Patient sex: M
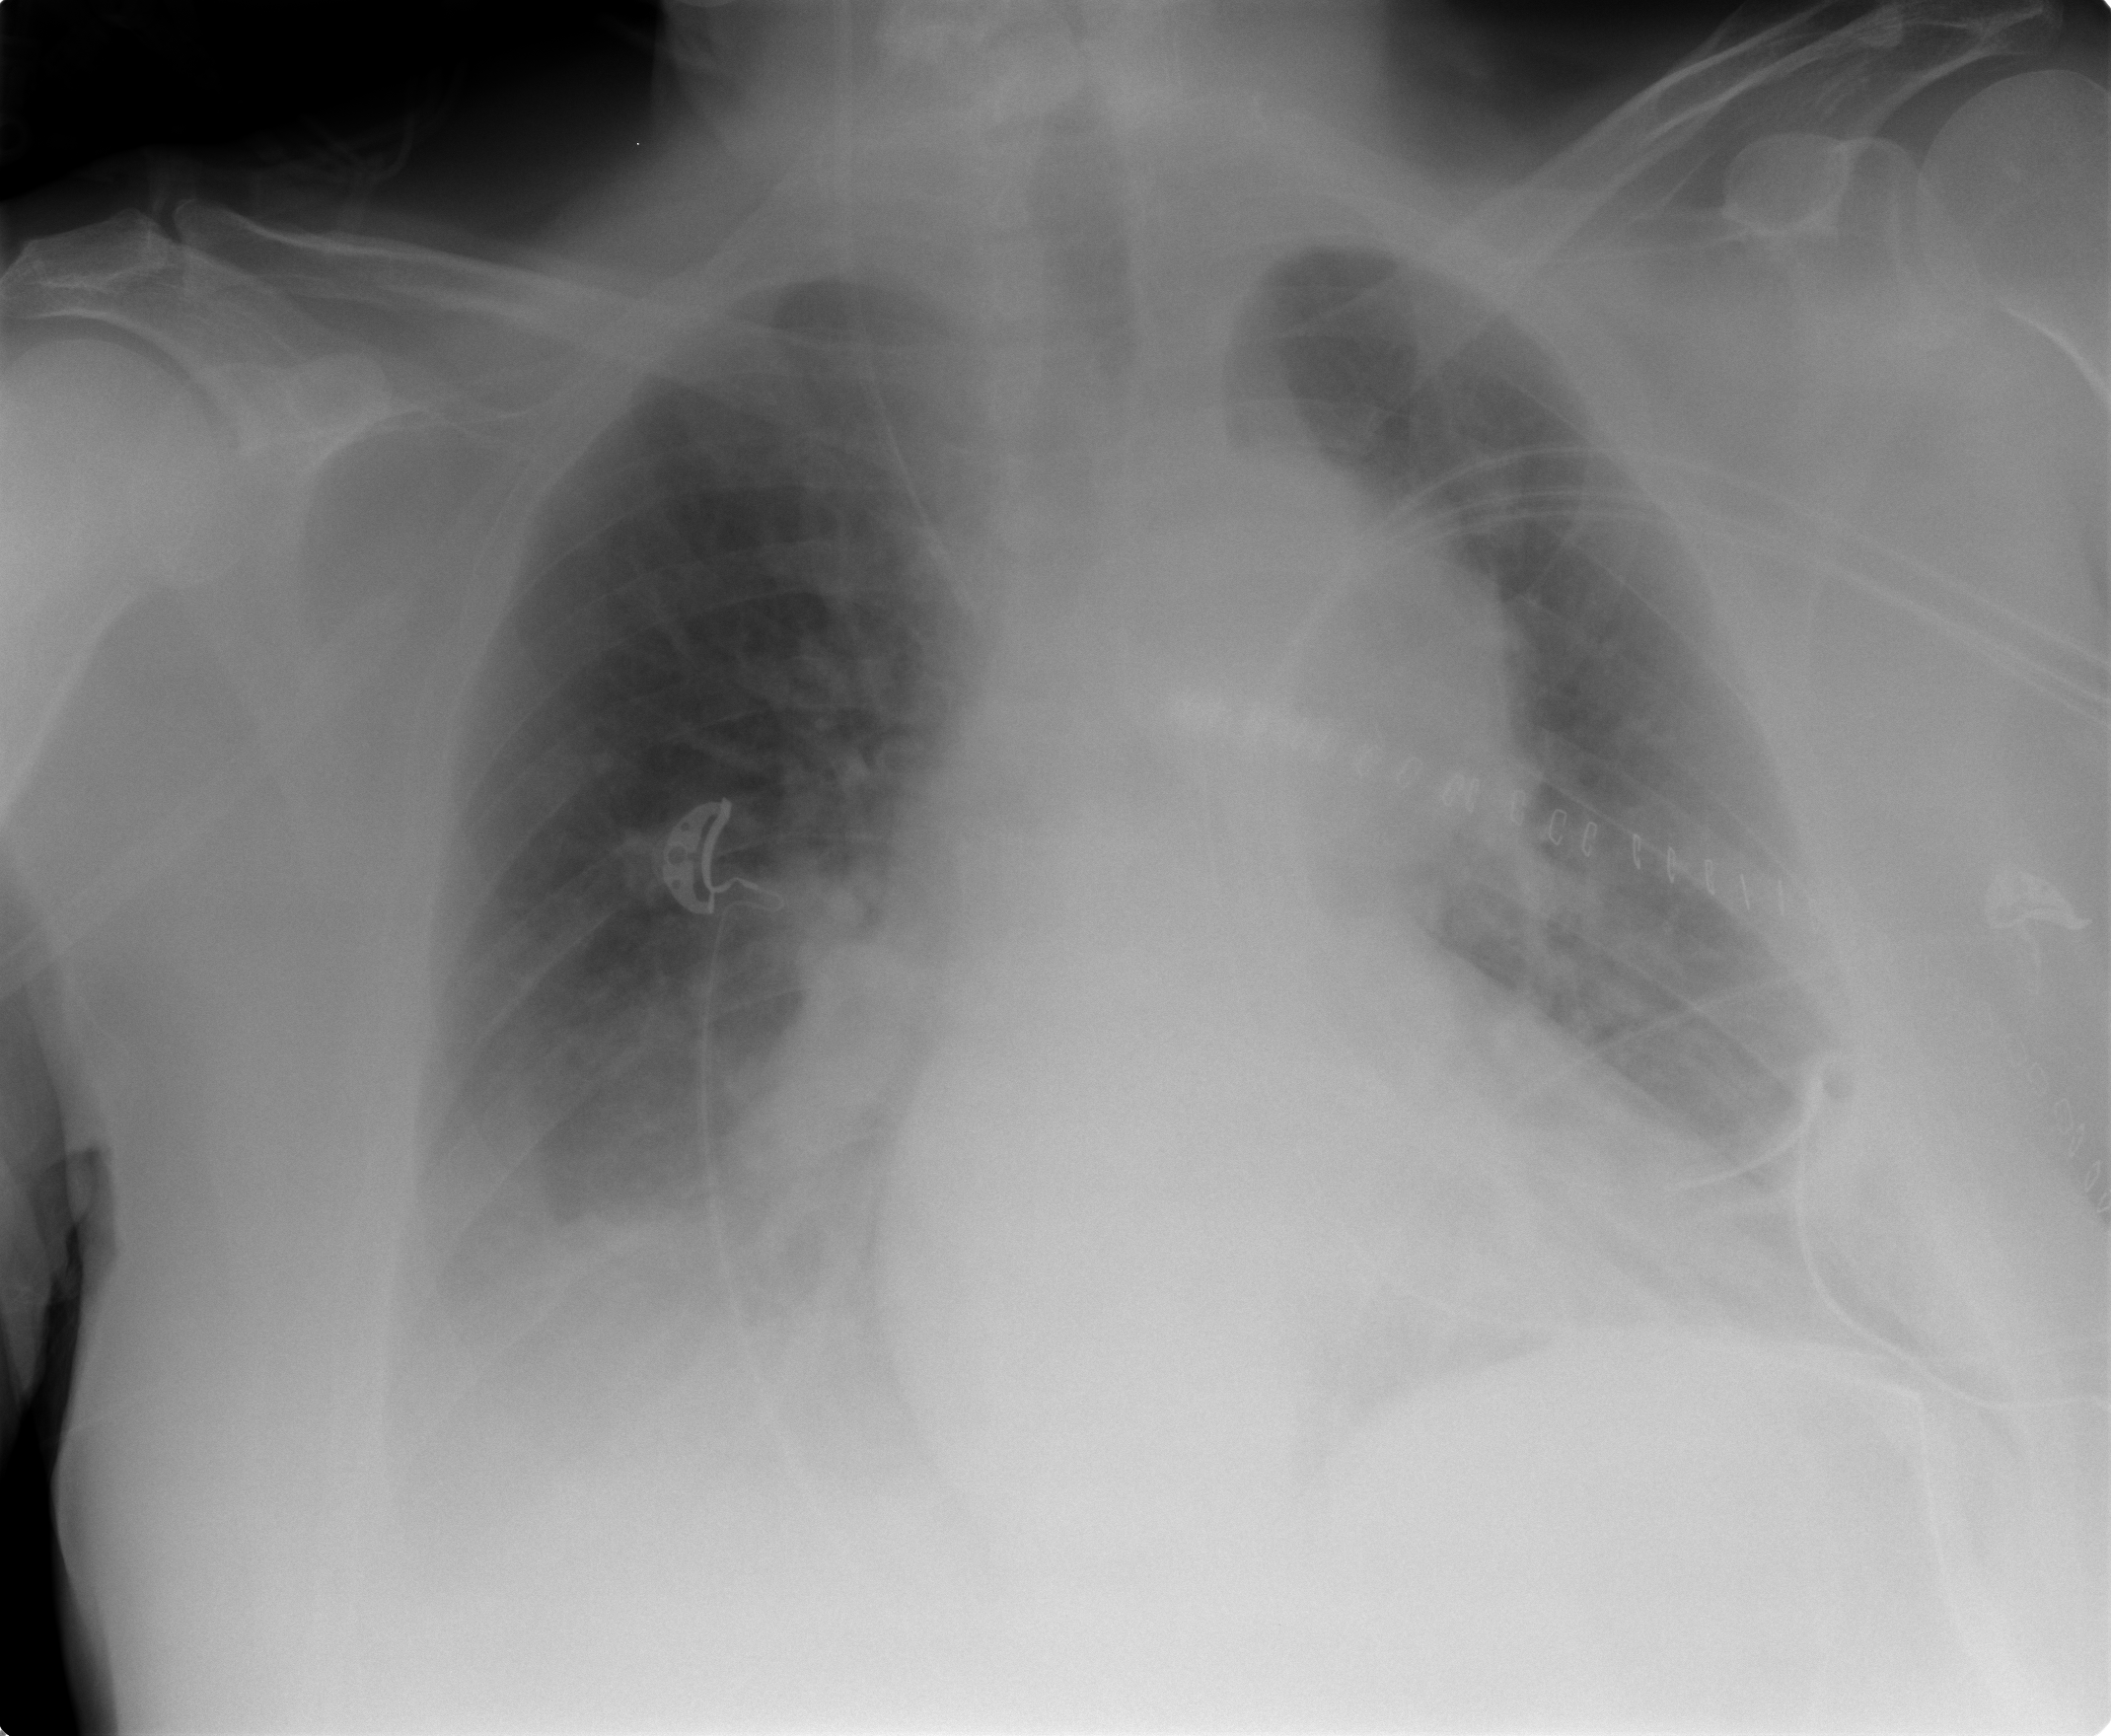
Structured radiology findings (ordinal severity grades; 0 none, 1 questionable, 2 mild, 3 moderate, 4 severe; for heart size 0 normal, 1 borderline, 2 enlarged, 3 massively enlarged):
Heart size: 2
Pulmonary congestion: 2
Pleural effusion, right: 2
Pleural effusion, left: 1
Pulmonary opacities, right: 1
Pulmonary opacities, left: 1
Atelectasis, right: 3
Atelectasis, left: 2